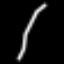
Label: The Eiffel Tower